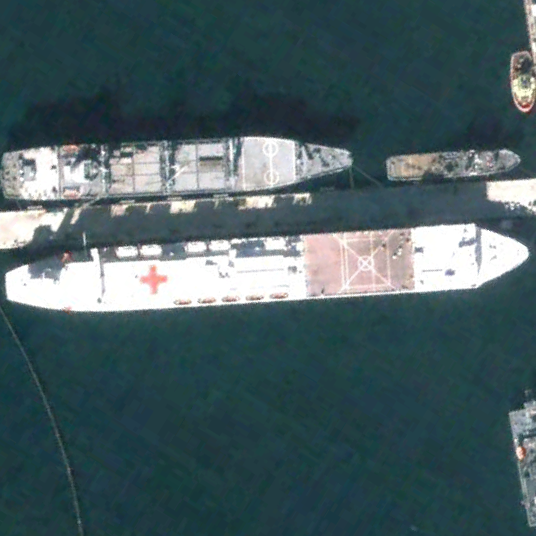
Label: Medical_ship